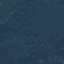
Land use / land cover: Forest